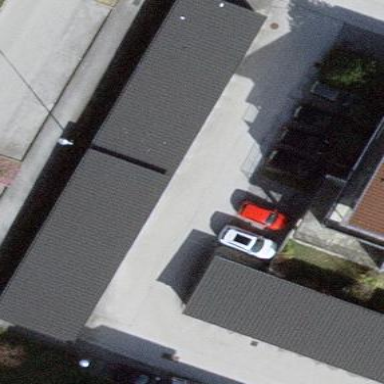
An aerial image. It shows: Group of garages.